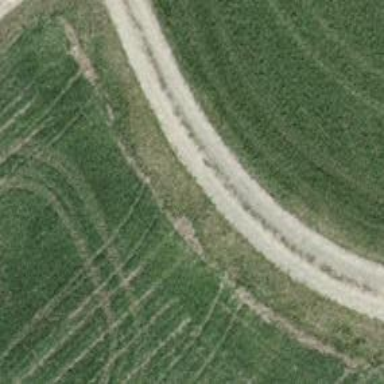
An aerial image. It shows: Gravel track with grade2 tracktype.